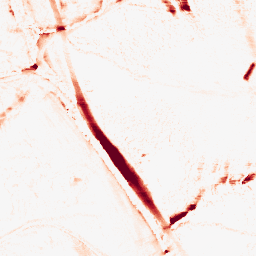
Category: morphological
Decomposition family: morphological_ellipse
Decomposition parameters: operation: opening
width: 10
height: 20
Upsampling method: regularized
Upsampling parameters: scale: 2
lambda_reg: 0.01
Upsampling scale: 2